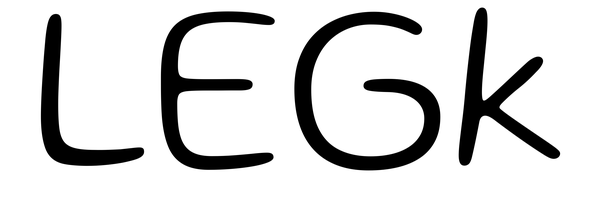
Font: Gluten_ExtraLight